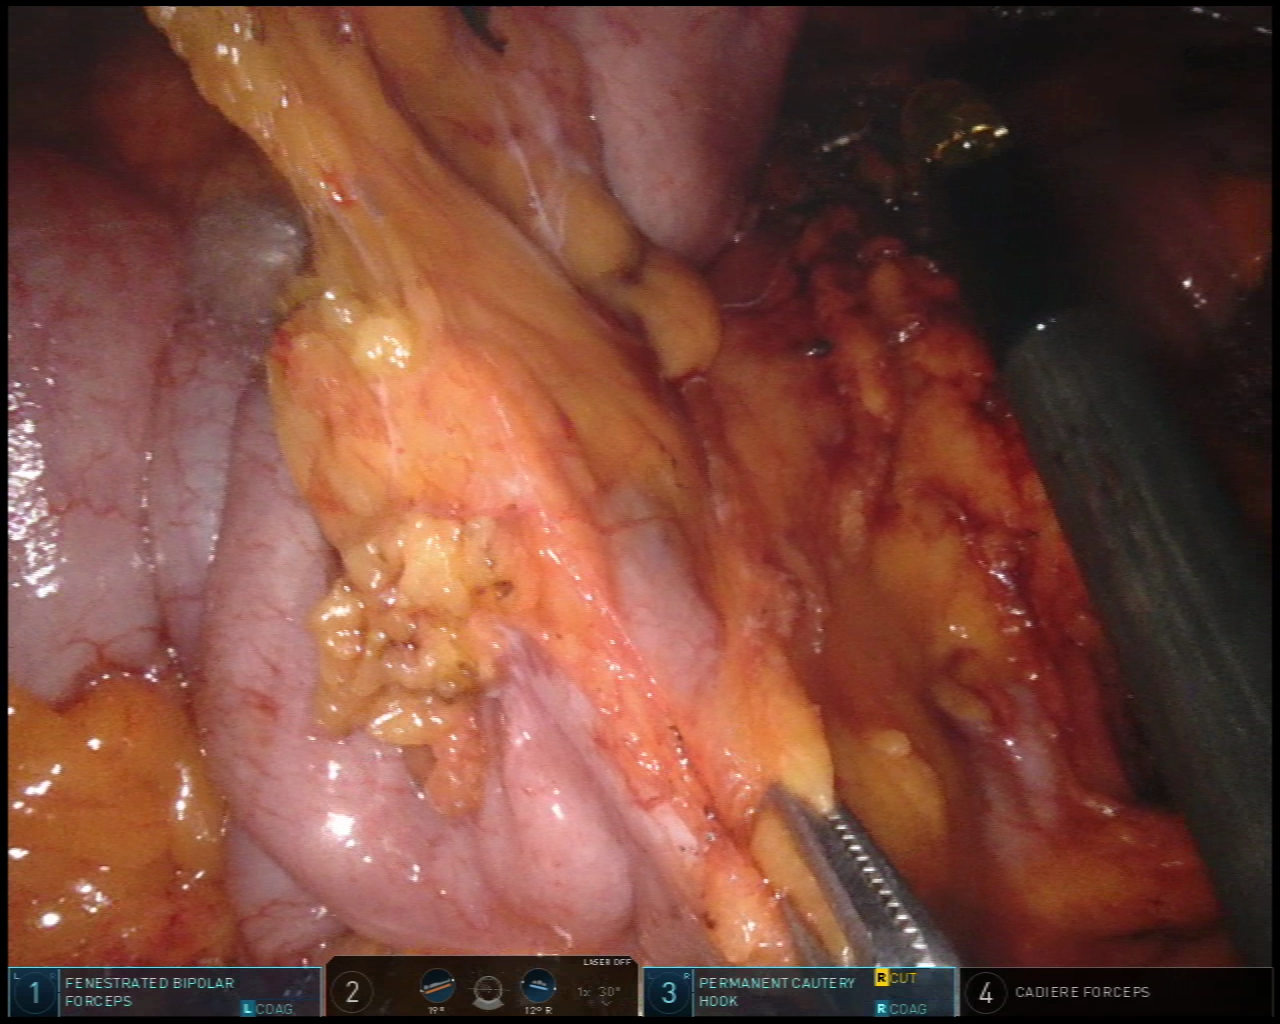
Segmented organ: colon
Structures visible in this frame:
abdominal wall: no
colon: yes
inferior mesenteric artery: no
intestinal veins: no
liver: no
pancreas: no
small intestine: no
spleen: no
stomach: no
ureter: no
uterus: no
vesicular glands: no